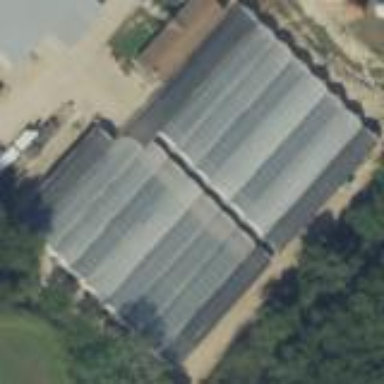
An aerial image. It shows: Greenhouse used for horticulture.